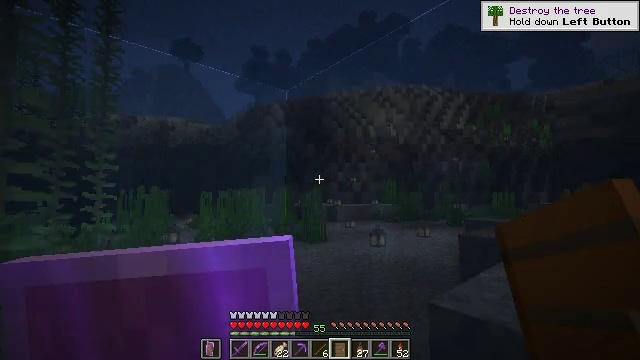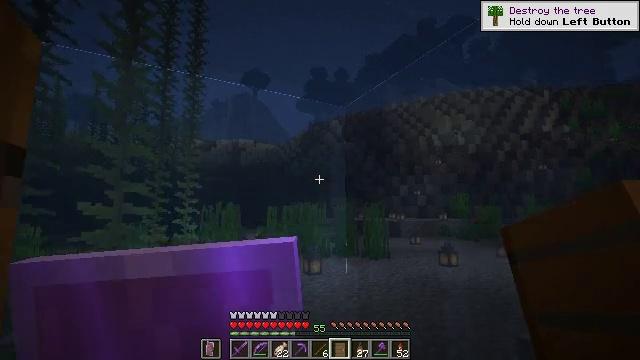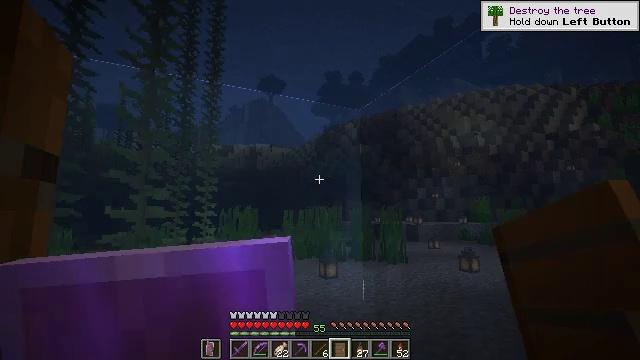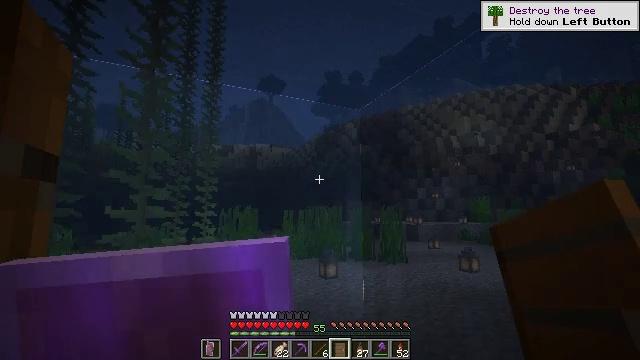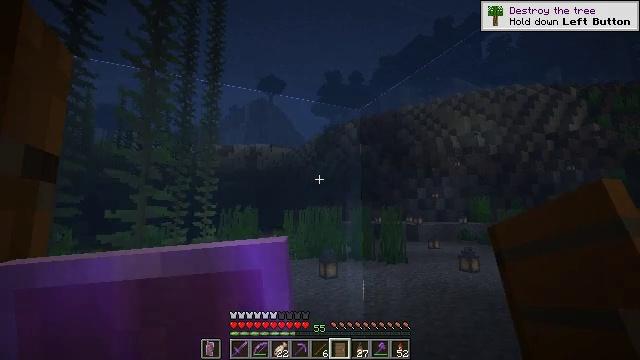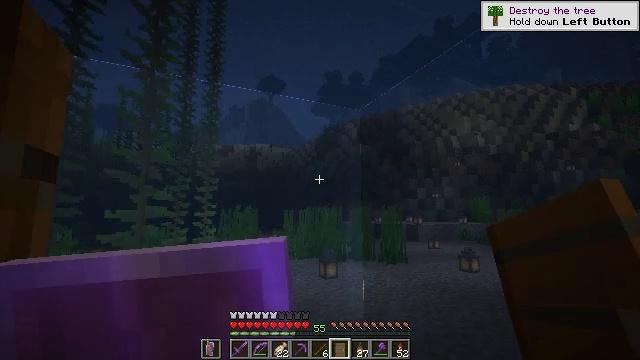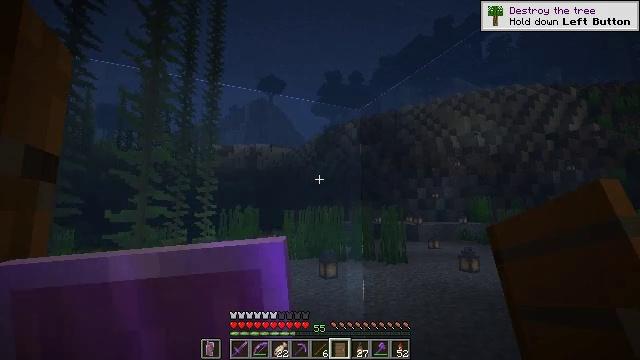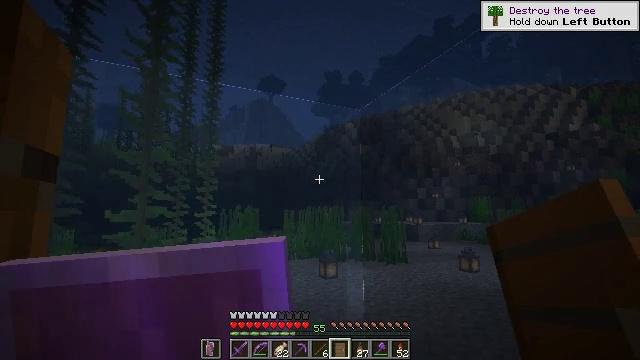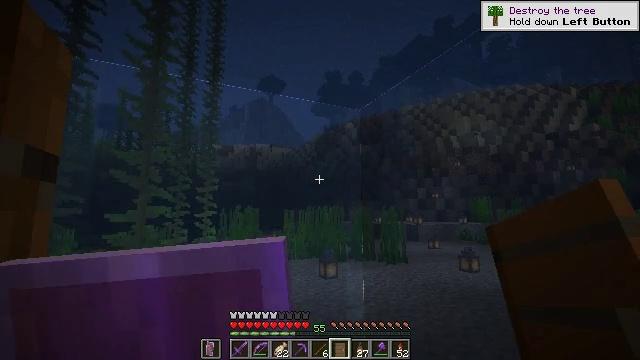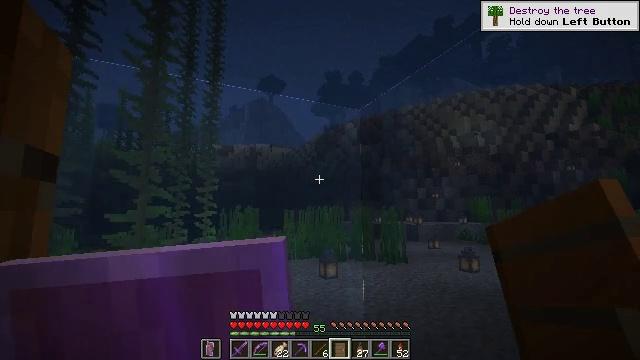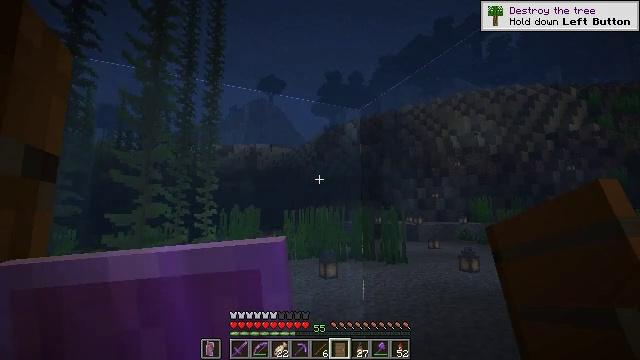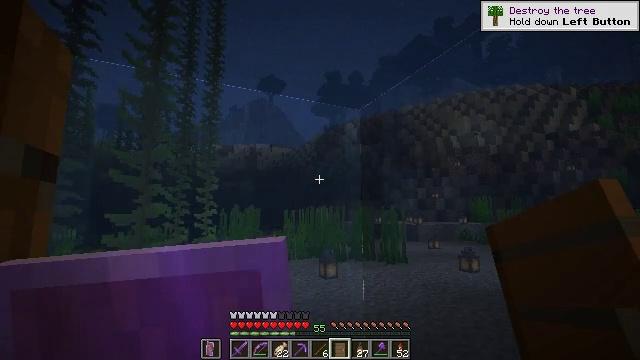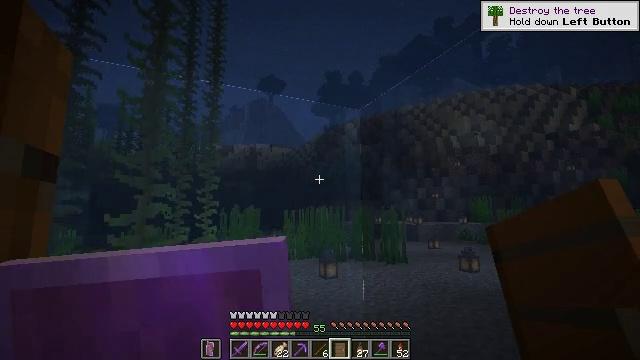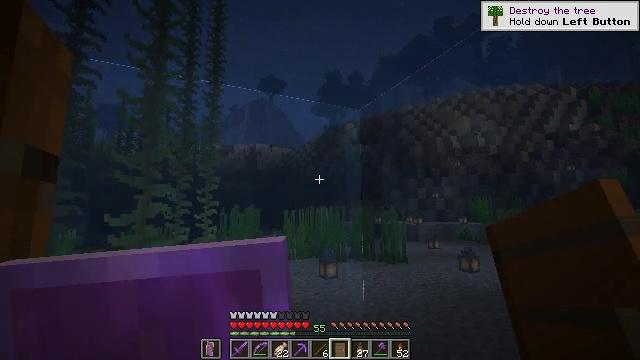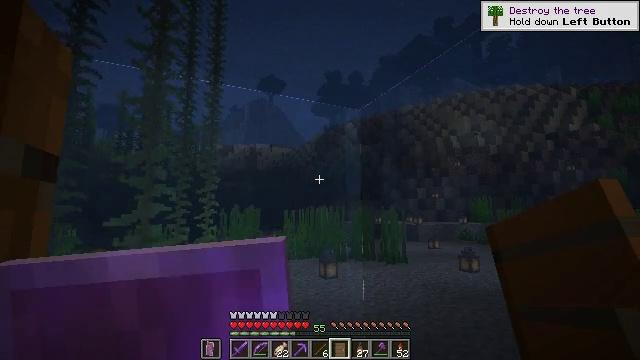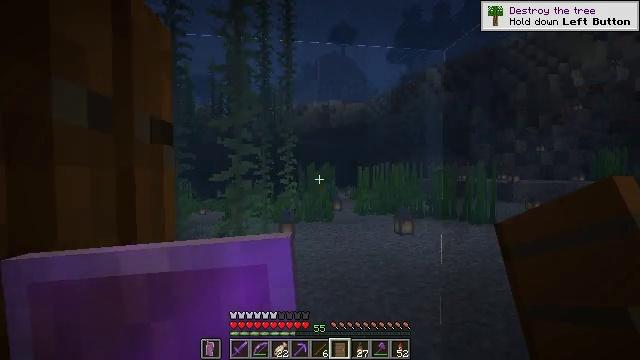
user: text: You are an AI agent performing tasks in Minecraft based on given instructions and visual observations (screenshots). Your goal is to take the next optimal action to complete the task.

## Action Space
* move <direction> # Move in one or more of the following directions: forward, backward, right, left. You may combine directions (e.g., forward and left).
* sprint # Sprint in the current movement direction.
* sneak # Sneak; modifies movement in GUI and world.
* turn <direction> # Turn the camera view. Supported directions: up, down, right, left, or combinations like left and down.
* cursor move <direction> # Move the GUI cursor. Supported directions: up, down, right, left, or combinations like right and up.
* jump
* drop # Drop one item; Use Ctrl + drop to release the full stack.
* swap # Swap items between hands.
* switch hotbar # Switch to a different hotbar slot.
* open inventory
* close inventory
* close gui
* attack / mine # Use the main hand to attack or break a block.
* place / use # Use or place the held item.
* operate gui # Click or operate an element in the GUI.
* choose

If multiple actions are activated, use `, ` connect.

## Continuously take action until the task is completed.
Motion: motion action
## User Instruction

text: Break the spruce door to remove it.
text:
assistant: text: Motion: turn left and up
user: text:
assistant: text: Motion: turn left
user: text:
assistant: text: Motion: no_op
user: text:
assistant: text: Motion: no_op
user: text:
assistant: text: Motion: no_op
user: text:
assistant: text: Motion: no_op
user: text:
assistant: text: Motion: no_op
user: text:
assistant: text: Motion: no_op
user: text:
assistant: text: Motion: no_op
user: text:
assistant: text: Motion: no_op
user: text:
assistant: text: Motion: no_op
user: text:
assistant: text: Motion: no_op
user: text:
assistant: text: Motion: no_op
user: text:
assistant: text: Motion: no_op
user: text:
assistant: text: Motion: turn left and down
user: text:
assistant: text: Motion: turn left
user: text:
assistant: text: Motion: turn left and up
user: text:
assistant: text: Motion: no_op
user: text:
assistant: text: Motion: no_op
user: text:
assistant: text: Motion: no_op
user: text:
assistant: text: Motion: no_op
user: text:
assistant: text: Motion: no_op
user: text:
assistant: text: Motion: no_op
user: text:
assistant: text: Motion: no_op
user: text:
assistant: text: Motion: no_op
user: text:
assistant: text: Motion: no_op
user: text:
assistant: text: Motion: no_op
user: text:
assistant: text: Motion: no_op
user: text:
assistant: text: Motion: no_op
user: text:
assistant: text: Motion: no_op